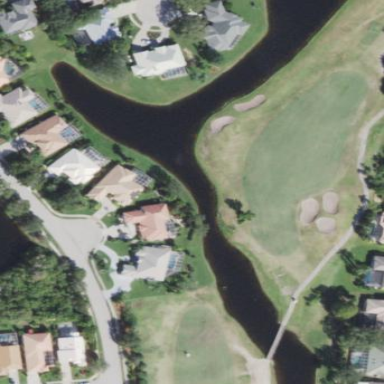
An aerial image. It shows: Water hazard in golf course. It appears to be retention basin.